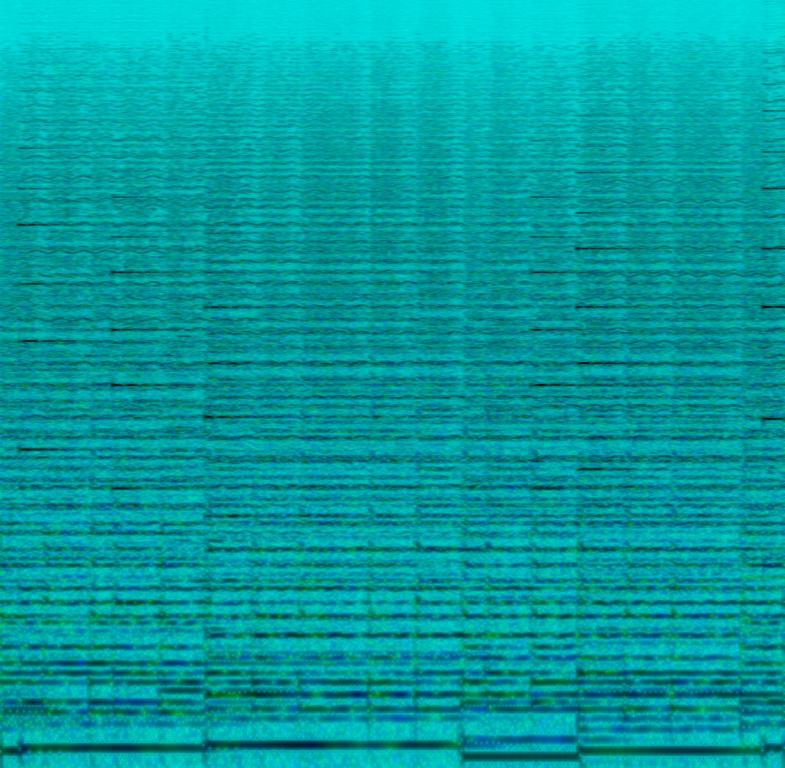
The low quality recording features a wide synth lead melody, synth pad chords and a bell impact at the very end, which slowly fades out. It sounds modern and kind of weird, due to the sudden bell impact.